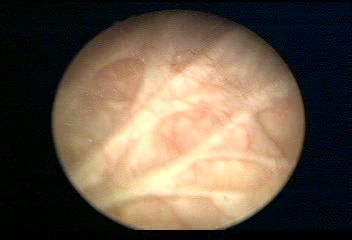
Modality: WLC
Class: Normal mucosa
Bladder cancer association: No